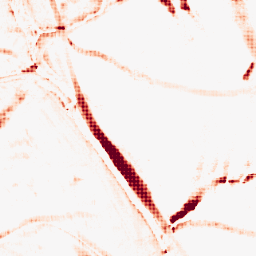
Category: morphological
Decomposition family: morphological_rect
Decomposition parameters: operation: opening
width: 20
height: 10
Upsampling method: sinc_hamming
Upsampling parameters: scale: 8
kernel_size: 8
Upsampling scale: 8